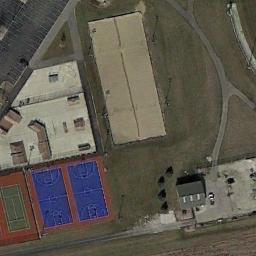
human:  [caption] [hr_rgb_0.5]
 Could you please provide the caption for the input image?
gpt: There are two dark blue basketball courts in the lower left corner of the picture .

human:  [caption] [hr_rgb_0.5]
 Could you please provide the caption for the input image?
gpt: Two basketball courts next to a badminton court while some buildings and a parking lot beside .

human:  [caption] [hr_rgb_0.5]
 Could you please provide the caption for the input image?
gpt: Two basketball courts and the playing field are near the buildings and bare lawn .

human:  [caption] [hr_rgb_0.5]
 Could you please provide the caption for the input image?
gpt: One long building is next to two basketball courts .

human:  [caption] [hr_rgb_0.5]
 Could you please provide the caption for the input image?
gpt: There are two basketball courts on the open place next to some buildings .